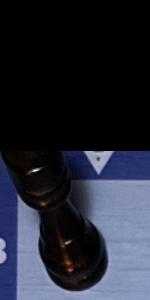
Label: Rook_Black